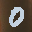
Label: 0